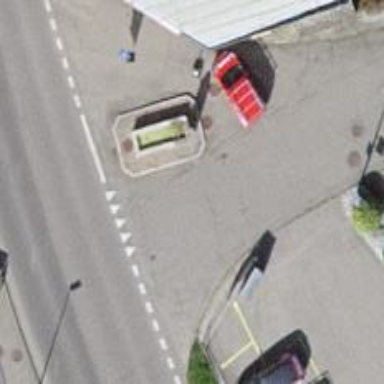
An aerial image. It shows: Fountain.